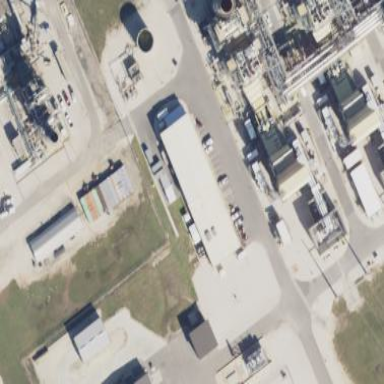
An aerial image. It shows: Gas turbine generator.